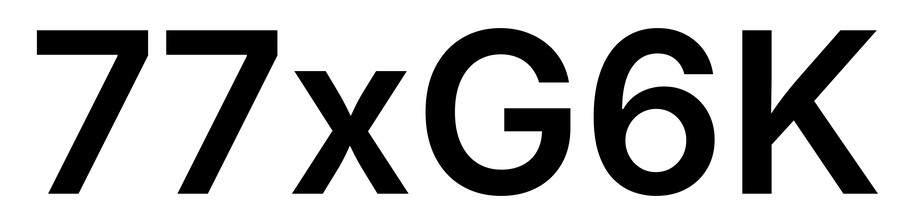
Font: Inter_SemiBold